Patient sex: F
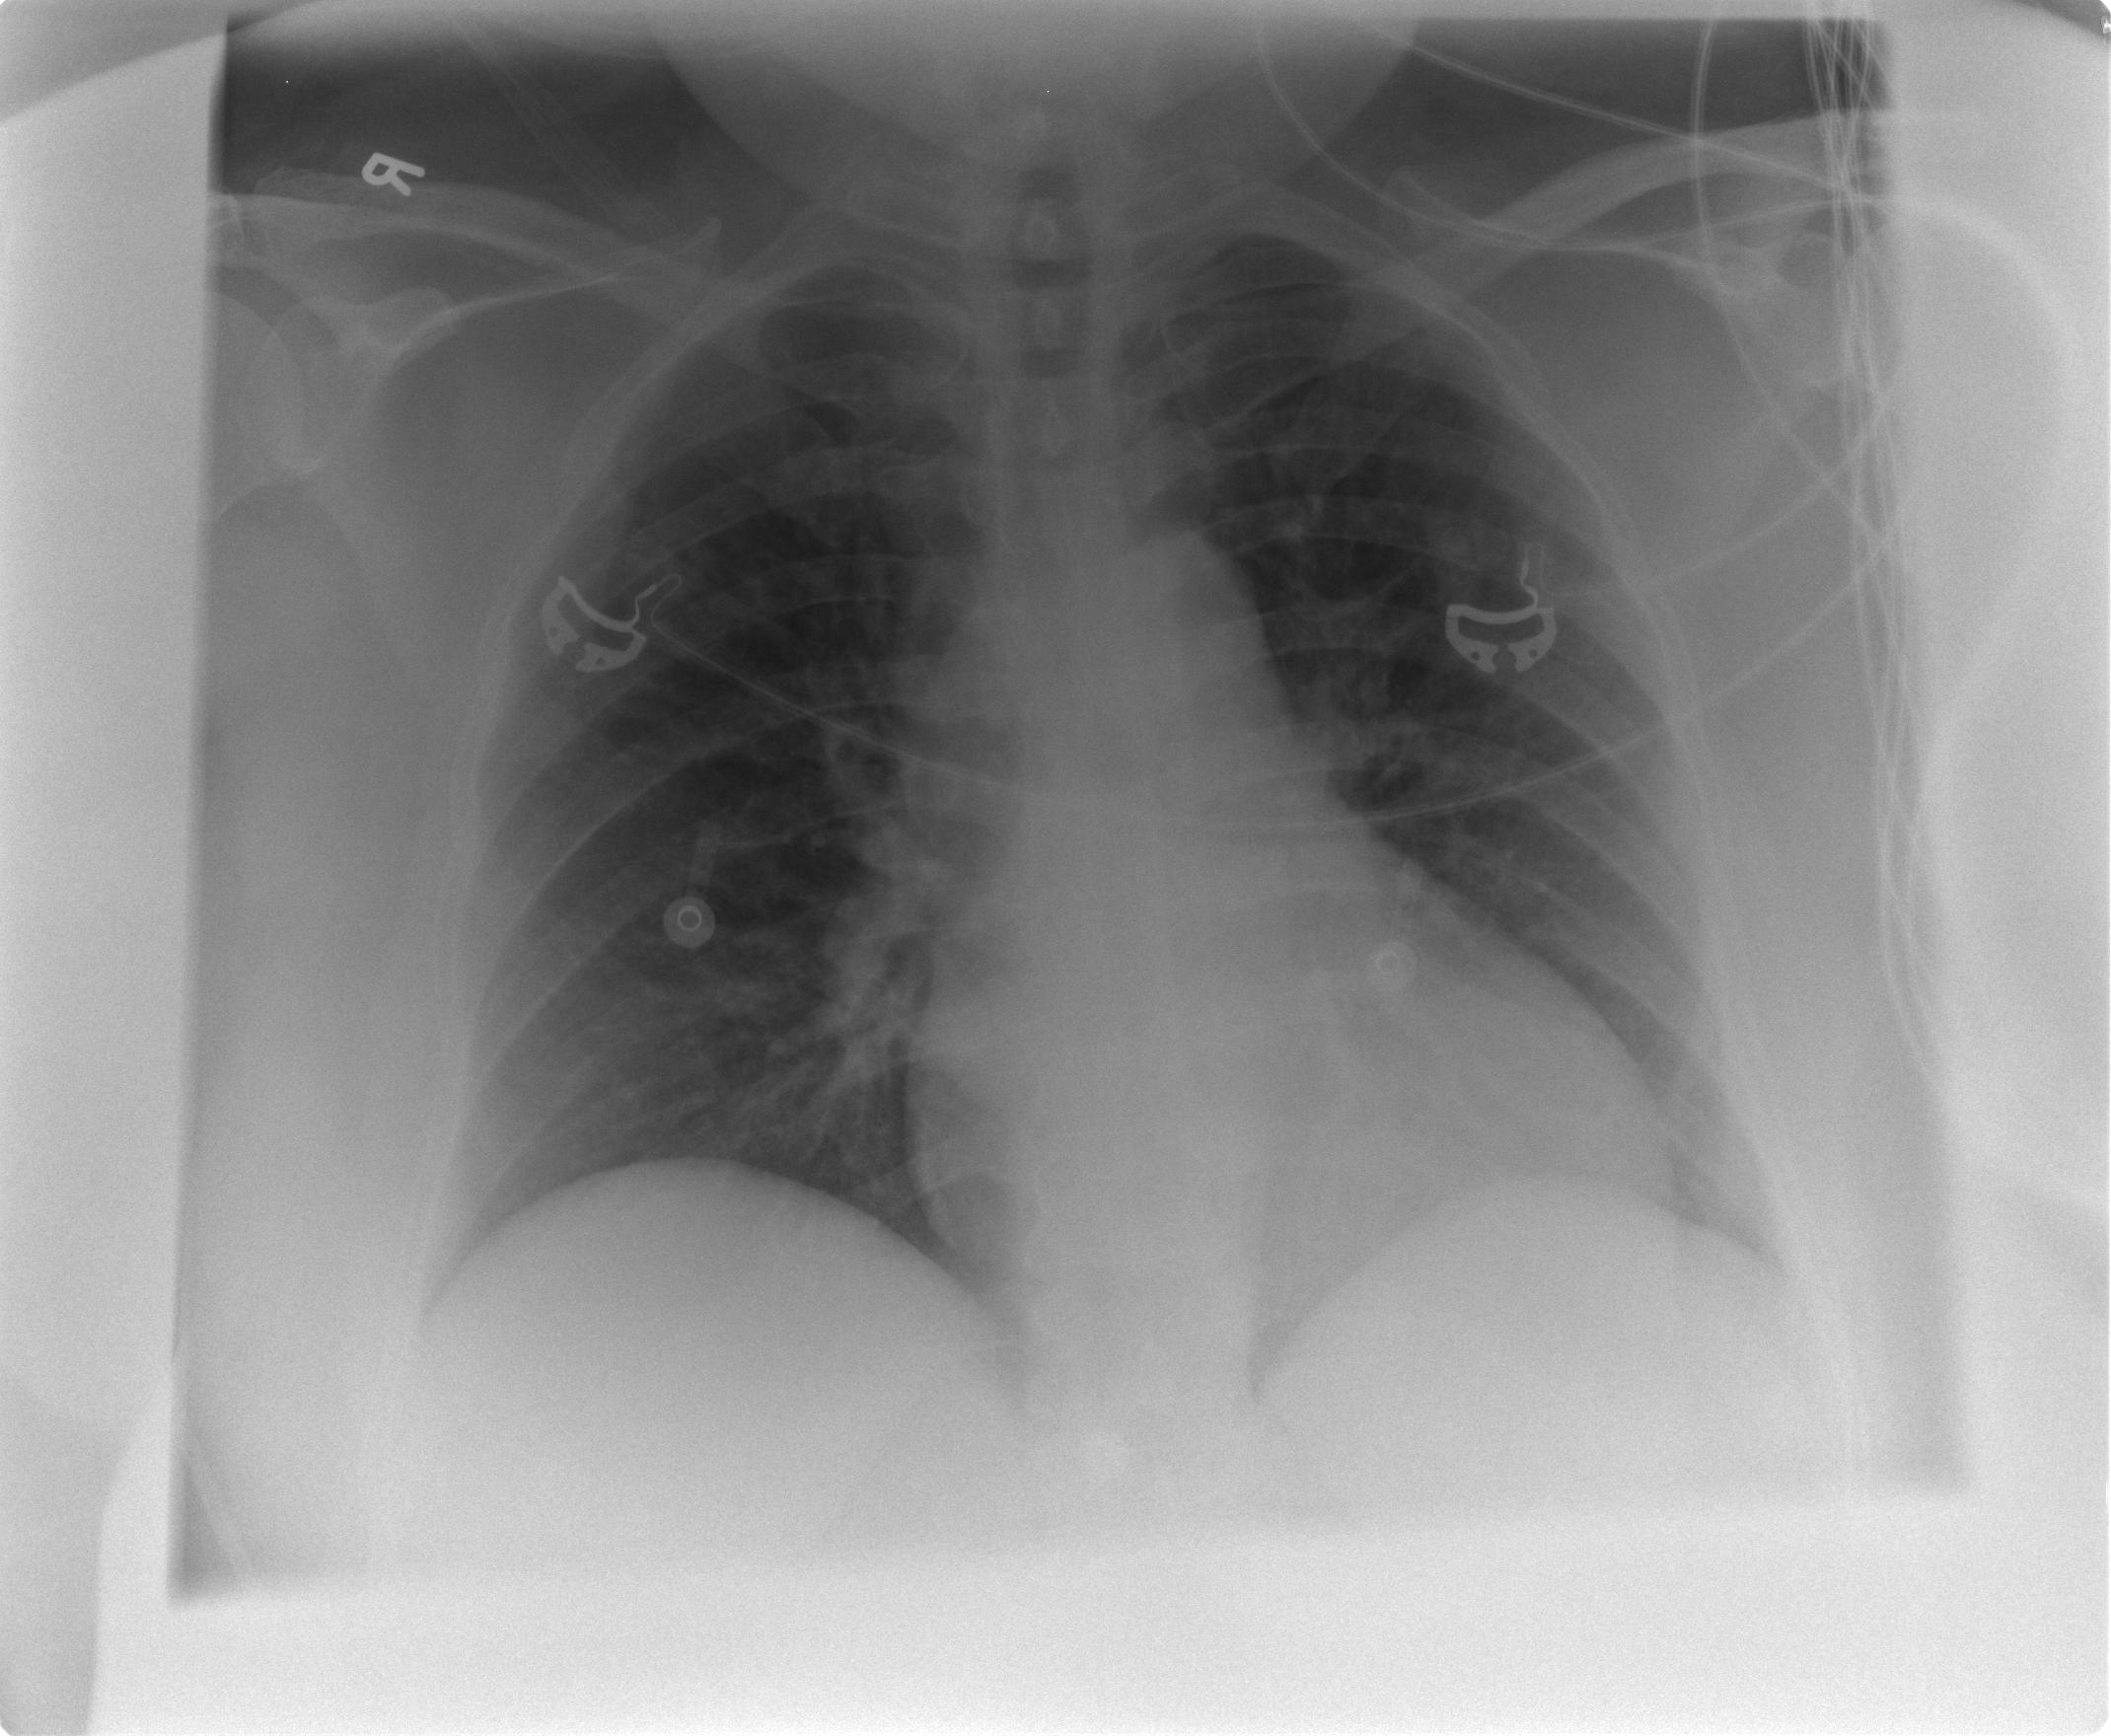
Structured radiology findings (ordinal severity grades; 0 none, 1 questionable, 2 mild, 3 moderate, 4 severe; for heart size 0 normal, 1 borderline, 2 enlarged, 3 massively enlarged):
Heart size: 1
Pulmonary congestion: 2
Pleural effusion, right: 0
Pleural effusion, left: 0
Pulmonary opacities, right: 0
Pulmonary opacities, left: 0
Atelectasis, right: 2
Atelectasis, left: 2